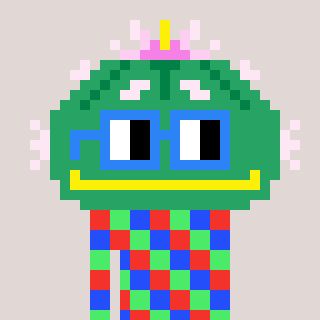
a pixel art character with square blue glasses, a peyote-shaped head and a peachy-colored body on a warm background